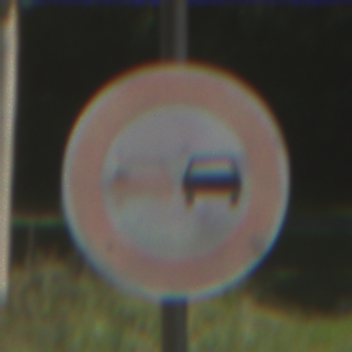
Verkehrszeichen: Ueberholverbot
Umgebung: Outdoor, RoadRail
Tageszeit: Midday
Wetter: Clear
Licht: Natural
Jahreszeit: NotSpecified
Kontrast: HighContrast